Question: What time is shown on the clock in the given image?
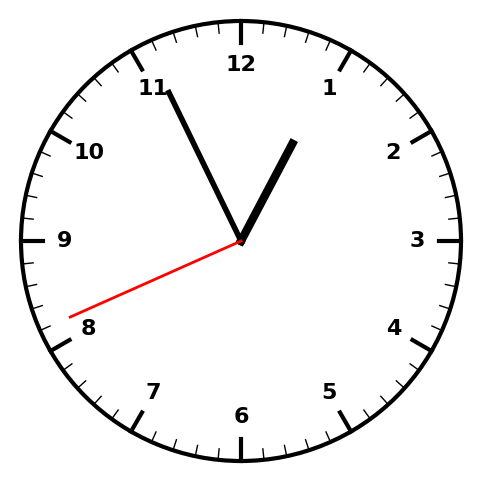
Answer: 12:55:41